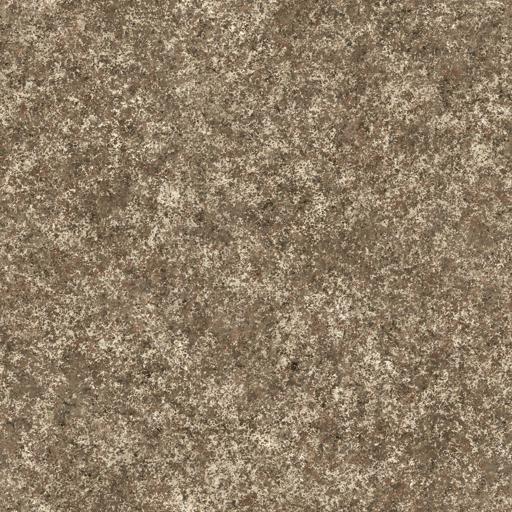
Tags: countertop granite